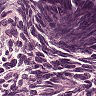
Metastatic tissue present: no